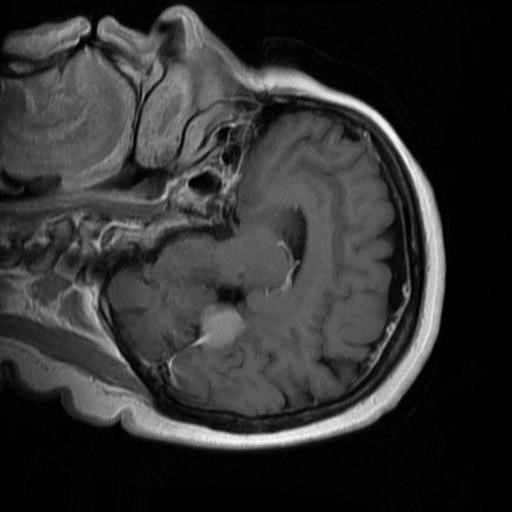
Label: brain_menin